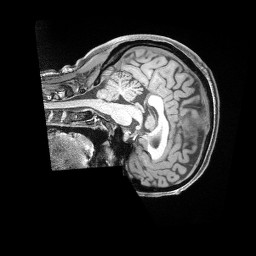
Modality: T1w
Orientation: sagittal
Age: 38
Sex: female
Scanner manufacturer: siemens
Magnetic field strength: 3 T
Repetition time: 2 s
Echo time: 0.00211 s